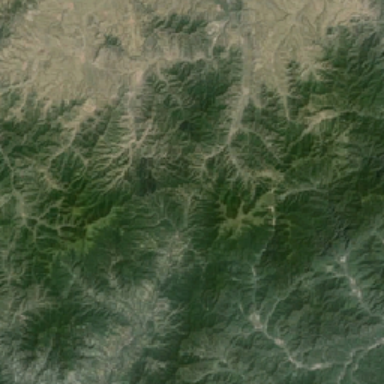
Many rivers pass through the mountain .